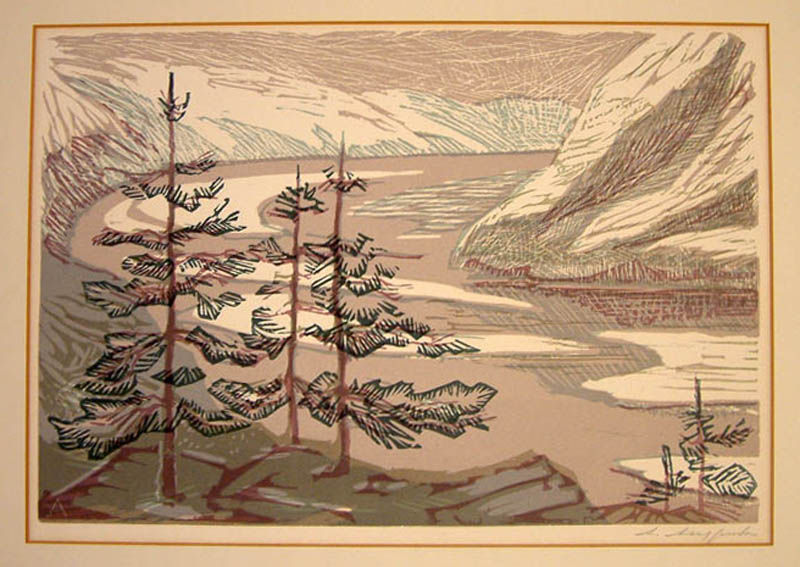
Titel: Northern Landscape, Northern Landscape
Künstler: Alla Aleksandrovna Andreeva
Standort: Amherst (Massachusetts, USA)
Institution: Mead Art Museum, Amherst College
Schlagwörter: felsen, fluss, landschaft, braun, grau, weiss, zeichnung, wellen, grafik, tannen, blue, red, white, black, green, grey, pink, print, reflection, brown, druck, woodcut, cloud, clouds, tree, hill, hills, lake, landscape, mountain, mountains, nature, sea, water, trees, snow, winter, grass, pine, river, stream, paper, frame, line, sketch, pen, ice, cliffs, cloudy, wind, valley, leaves, lines, shapes, simple, japan, china, orient, border, curves, mount, wild, blye, spur, multicolor, depressed, isolated, scarce, siberia, icemelt, linocut, linoleum block, canada, spruth, linogravur